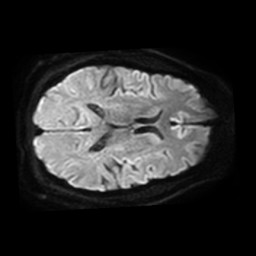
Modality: TRACE
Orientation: axial
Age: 67
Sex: male
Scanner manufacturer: philips
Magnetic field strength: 3 T
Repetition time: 4.359 s
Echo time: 0.06073 s